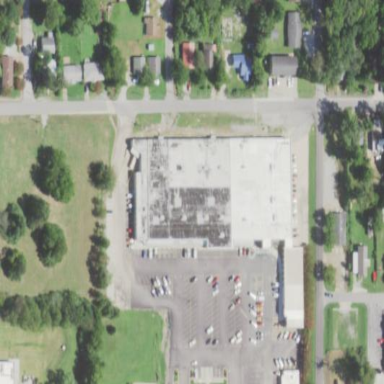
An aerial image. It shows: Retail building.